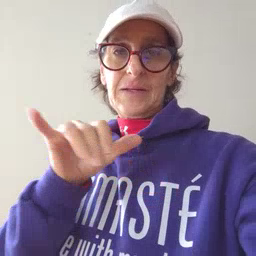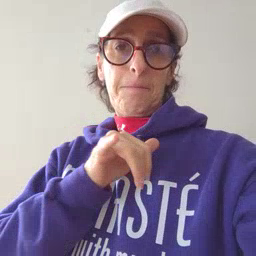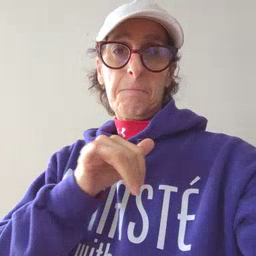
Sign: same